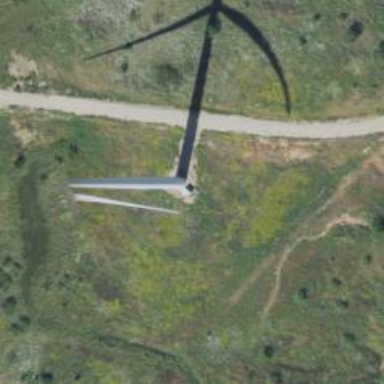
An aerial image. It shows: Wind generator powered by horizontal-axis wind turbine.